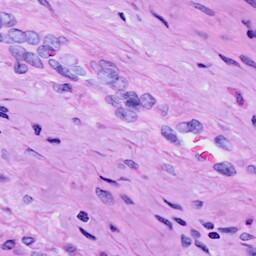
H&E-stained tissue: Cervix